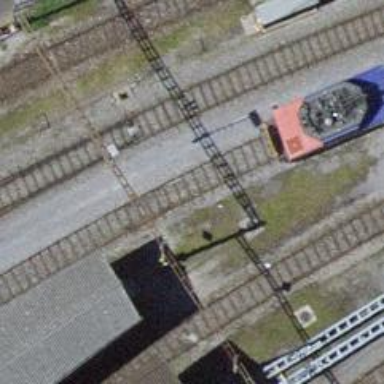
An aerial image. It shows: Railway yard with single rail track. The electrified track has contact line for power supply.